Question: I am trying to get an expression tree to conditionally evaluate to a string.
Here is my code thus far:
'''
IQueryable<Category> myCategories = DataUtil.Categories.AsQueryable();
ParameterExpression categoryParameterExpression = Expression.Parameter(typeof (Category), "category");
MemberExpression categoryNameMemberExpression = Expression.PropertyOrField(categoryParameterExpression, "CategoryName");
MemberExpression categoryNameLengthExpression = Expression.Property(categoryNameMemberExpression, typeof (string).GetProperty("Length"));
ConstantExpression constantLengthExpression = Expression.Constant(10, typeof (int));
BinaryExpression greaterThanLengthExpression = Expression.GreaterThan(categoryNameLengthExpression, constantLengthExpression);
var getNameInCapsMethod = typeof (Category).GetMethod("GetNameInCaps", BindingFlags.Instance | BindingFlags.Public);
MethodCallExpression getNameInCapsExpression = Expression.Call(categoryParameterExpression, getNameInCapsMethod, categoryNameMemberExpression);
ConditionalExpression ifGreaterThanLengthGetUpperNameExpression = Expression.IfThen(greaterThanLengthExpression, getNameInCapsExpression);
// I need something between the lambda and the ConditionalExpression to ensure that the void type is not returned?
var ifGreaterThanLengthGetUpperNameLambdaExpression = Expression.Lambda<Func<Category, string>>(ifGreaterThanLengthGetUpperNameExpression, new ParameterExpression[] { categoryParameterExpression });
foreach (var category in myCategories)
{
var upperName = ifGreaterThanLengthUpperLambda(category);
System.Windows.MessageBox.Show(upperName);
}
'''
Here is the ArgumentException that is occuring at runtime:
> An unhandled exception of type 'System.ArgumentException' occurred in
System.Core.dllAdditional information: Expression of type 'System.Void' cannot be
used for return type 'System.String'
I have figured out that ConditionalExpression is returning the void type for the "IfFalse" condition.
Here is the screenshot from my Expression Tree Visualizer:

I just want the string value. I realize that there is an Expression.IfThenElse on the ConditionalExpression type, but I'm not sure what to put in the Else expression. (I don't want to just pass back an empty string, if possible.) Is there a way for me to ensure that the condition is only evaluated when the preceding BinaryExpression evaluates to true? Regardless, how do I solve this problem?
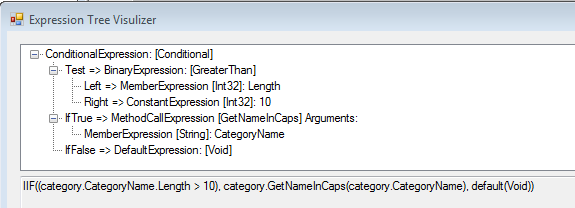
Answer: It would probably be helpful to express more fully what you're really trying to achieve (essentially, what would the C# equivalent of your desired expression tree look like). At the moment, your expression tree looks roughly like the equivalent of this:
'''
Func<Category, string> f = (category) => {
if (category.CategoryName.Length > 10) {
category.GetNameInCaps(category.CategoryName);
}
};
'''
However, the C# compiler won't compile this, because you're not returning a string on any of the code paths, so it's no wonder that the expression tree isn't being compiled as you'd like. There are at least two problems:
1. You almost certainly want to be using an Expression.Condition instead of an Expression.IfThen. This gives you the equivalent of the ... ? ... : ... syntax in C#, which is an expression that can be used as the return value of your lambda. As a statement, an if (...) { } block always has the type void, as you've found (and this would be true even if you added an else).
2. You need to figure out what to do when your condition doesn't hold. If you really need to return a string, then you must either Pick some default meaningless value to return (e.g. null or ""), or Throw an exception